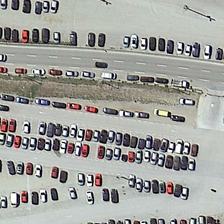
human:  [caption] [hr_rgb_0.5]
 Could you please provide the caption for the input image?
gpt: many cars are in a parking lot separated by a road .

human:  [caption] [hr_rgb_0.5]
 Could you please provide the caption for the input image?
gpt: many cars are in a parking lot separated by a road .

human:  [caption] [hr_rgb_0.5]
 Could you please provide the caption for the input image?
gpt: many cars are in a parking lot separated by a road .

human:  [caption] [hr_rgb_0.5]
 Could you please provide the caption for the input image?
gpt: many cars are in a parking lot separated by a road .

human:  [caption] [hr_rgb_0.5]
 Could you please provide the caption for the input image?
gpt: many cars are in a parking lot separated by a road .